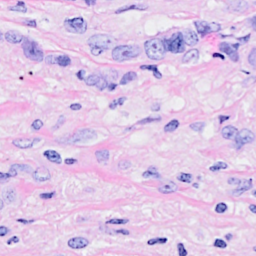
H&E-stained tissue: Breast